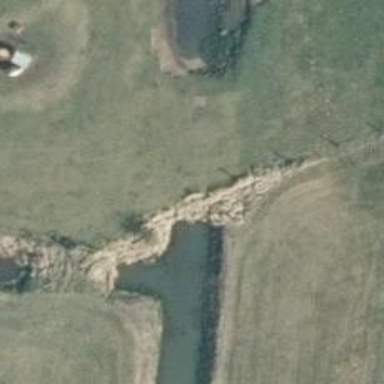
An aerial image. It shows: Culvert tunnel.